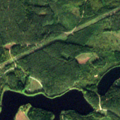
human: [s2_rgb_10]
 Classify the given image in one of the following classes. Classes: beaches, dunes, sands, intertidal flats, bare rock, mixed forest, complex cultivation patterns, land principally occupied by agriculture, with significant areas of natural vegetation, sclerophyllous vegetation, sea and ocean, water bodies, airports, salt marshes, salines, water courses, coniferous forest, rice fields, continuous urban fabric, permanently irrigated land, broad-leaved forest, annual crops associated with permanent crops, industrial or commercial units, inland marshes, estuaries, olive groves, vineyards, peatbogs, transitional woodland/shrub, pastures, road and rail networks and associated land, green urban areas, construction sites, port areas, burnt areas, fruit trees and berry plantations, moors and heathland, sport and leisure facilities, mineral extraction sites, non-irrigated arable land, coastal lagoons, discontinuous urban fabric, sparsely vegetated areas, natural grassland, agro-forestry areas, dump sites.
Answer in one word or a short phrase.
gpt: coniferous forest, mixed forest, transitional woodland/shrub, water bodies